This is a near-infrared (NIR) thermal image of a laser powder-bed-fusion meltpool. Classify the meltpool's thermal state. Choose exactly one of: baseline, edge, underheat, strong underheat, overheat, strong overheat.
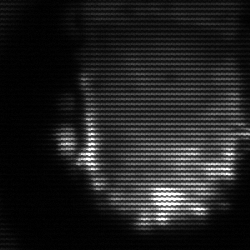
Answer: baseline